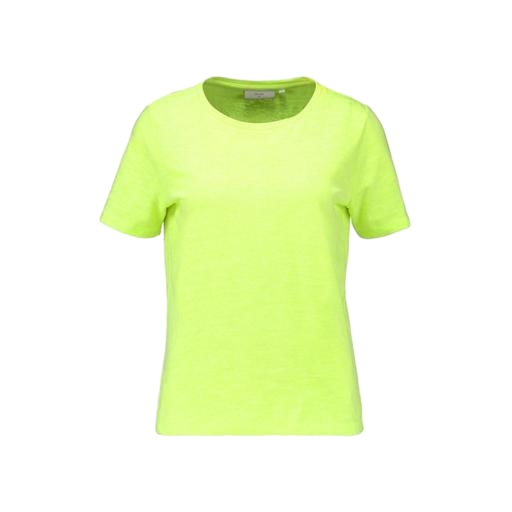
lime green t-shirt, lime green t shirt, large bright t-shirt, white background